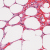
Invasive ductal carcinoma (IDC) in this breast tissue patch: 0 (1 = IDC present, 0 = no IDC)